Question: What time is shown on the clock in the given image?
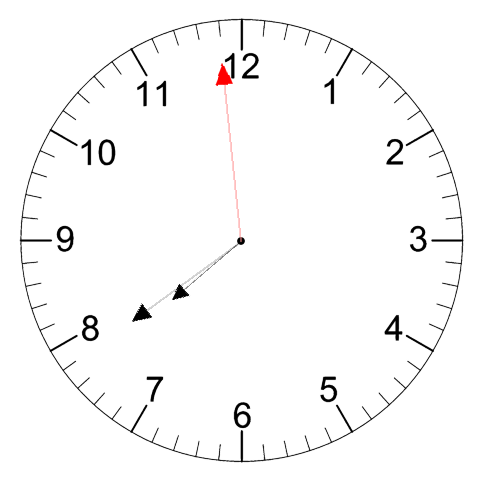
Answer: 07:38:59